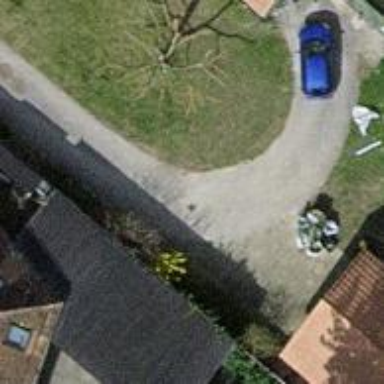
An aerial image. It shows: Alley classified as service road.